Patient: sex F, age 54
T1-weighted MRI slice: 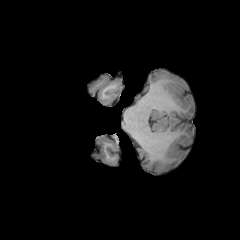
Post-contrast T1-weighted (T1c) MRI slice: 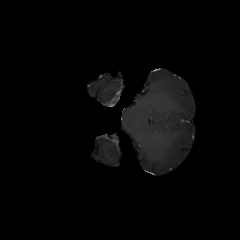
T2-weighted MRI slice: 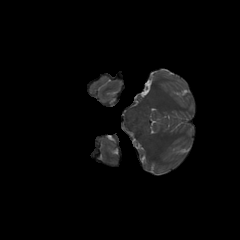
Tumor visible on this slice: no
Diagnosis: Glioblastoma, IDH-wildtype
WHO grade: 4